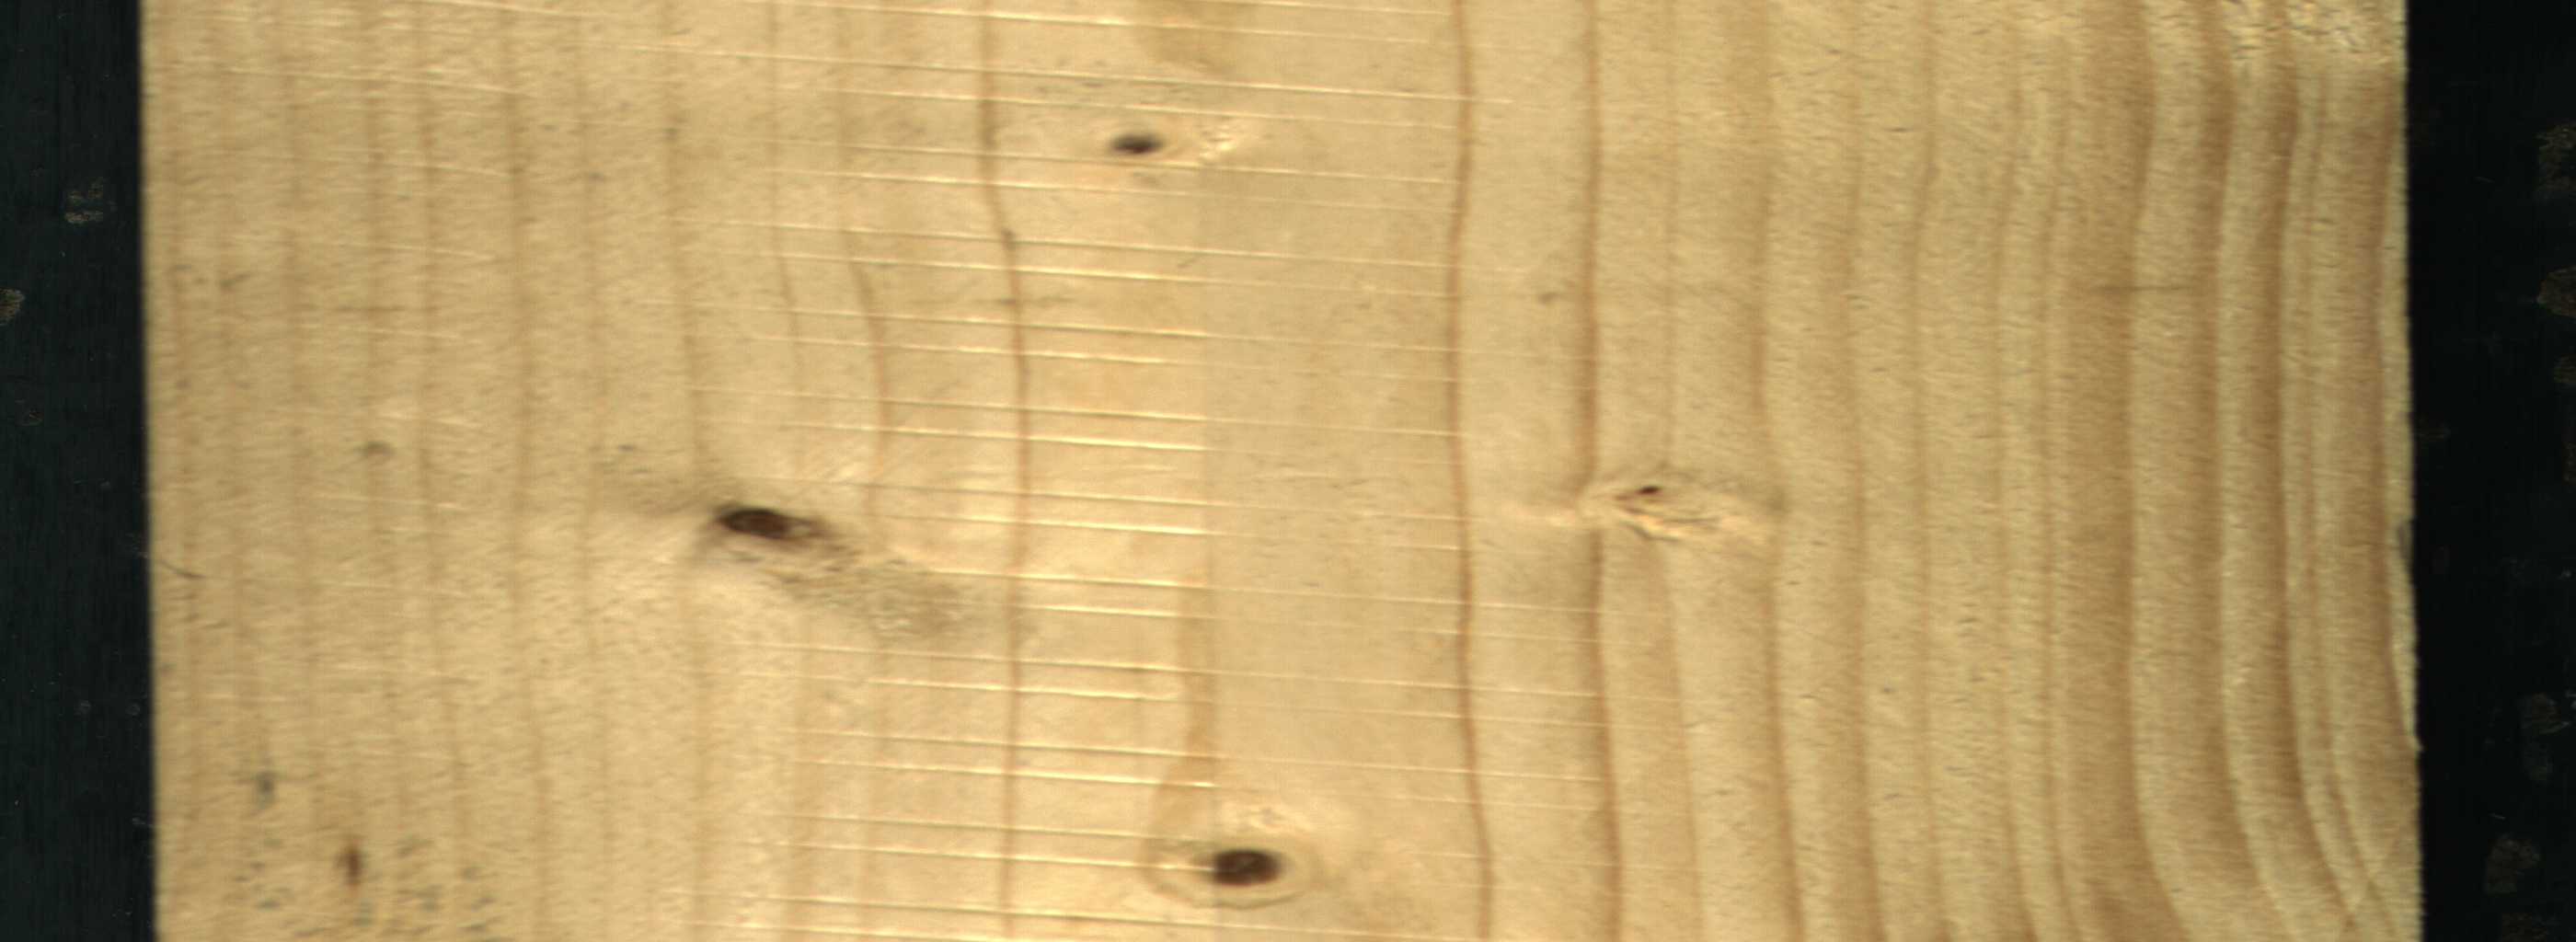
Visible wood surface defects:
Dead_Knot
Dead_Knot
Live_Knot